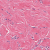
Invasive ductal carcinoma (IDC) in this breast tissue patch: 0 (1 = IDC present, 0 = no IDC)